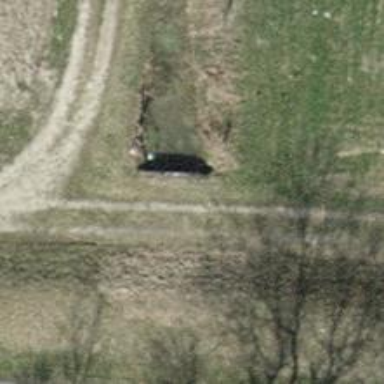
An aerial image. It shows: Culvert tunnel.